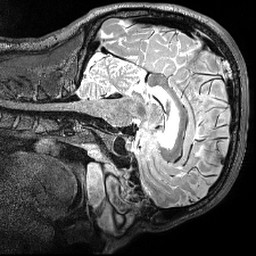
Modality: T2w
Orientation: sagittal
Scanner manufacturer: siemens
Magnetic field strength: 3 T
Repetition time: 3.2 s
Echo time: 0.566 s